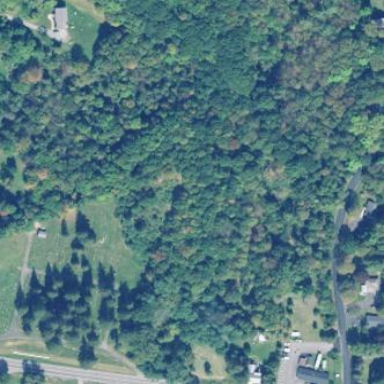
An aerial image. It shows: Cemetery.